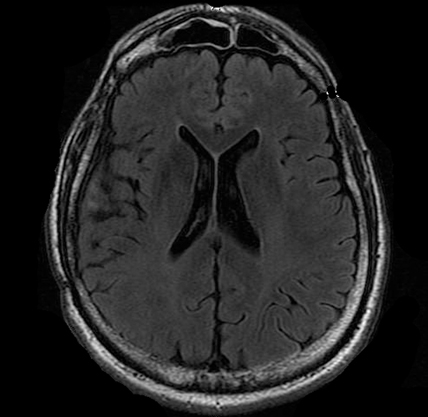
Label: notumor